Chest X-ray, PA view. Patient: 75 years old, sex M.
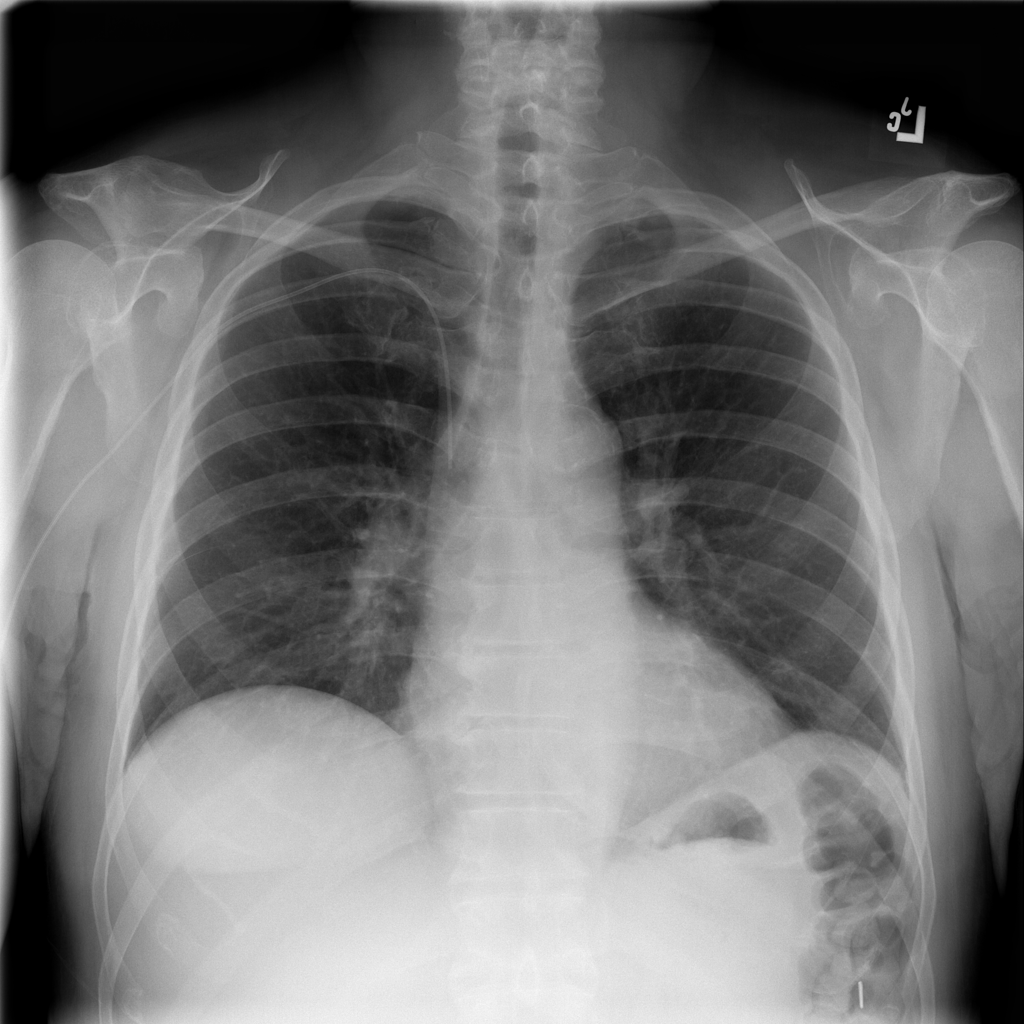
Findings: No Finding